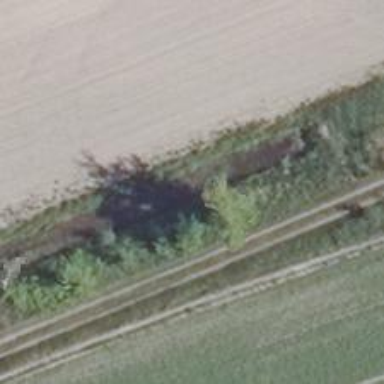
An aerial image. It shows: Row of trees in natural setting.